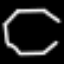
Label: octagon